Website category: university
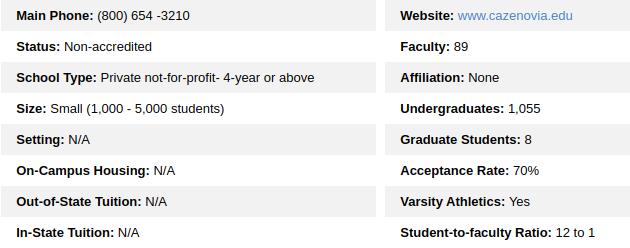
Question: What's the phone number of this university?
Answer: (800) 654 -3210

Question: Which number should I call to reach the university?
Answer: (800) 654 -3210

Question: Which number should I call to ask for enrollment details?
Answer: (800) 654 -3210

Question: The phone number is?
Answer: (800) 654 -3210

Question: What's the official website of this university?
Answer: www.cazenovia.edu

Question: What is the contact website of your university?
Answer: www.cazenovia.edu

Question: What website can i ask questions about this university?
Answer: www.cazenovia.edu

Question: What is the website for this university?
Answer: www.cazenovia.edu

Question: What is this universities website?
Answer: www.cazenovia.edu

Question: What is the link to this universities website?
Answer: www.cazenovia.edu

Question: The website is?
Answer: www.cazenovia.edu

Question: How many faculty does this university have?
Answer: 89

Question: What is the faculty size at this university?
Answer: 89

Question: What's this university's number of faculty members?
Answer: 89

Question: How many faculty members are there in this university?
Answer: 89

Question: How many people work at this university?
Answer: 89

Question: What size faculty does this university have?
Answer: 89

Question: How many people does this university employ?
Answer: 89

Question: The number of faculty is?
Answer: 89

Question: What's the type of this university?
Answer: Private not-for-profit- 4-year or above

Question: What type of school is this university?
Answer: Private not-for-profit- 4-year or above

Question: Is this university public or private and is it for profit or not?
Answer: Private not-for-profit- 4-year or above

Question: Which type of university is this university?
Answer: Private not-for-profit- 4-year or above

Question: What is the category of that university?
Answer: Private not-for-profit- 4-year or above

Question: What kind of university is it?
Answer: Private not-for-profit- 4-year or above

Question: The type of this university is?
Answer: Private not-for-profit- 4-year or above

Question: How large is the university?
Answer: Small (1,000 - 5,000 students)

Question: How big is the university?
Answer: Small (1,000 - 5,000 students)

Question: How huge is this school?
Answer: Small (1,000 - 5,000 students)

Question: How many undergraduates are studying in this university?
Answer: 1,055

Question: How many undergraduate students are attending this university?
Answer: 1,055

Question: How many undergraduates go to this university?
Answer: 1,055

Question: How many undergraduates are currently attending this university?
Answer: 1,055

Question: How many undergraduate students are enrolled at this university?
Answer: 1,055

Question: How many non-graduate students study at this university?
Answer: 1,055

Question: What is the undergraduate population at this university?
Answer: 1,055

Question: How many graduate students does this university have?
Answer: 8

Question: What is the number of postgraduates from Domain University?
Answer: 8

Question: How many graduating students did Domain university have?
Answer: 8

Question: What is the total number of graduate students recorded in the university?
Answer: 8

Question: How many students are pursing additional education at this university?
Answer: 8

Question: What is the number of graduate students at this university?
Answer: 8

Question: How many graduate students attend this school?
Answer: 8

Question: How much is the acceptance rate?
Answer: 70%

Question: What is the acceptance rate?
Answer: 70%

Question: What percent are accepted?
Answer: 70%

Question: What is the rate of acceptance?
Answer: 70%

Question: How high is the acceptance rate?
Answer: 70%

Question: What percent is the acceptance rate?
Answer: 70%

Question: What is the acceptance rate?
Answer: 70%

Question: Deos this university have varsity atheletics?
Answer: Yes

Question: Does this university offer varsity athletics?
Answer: Yes

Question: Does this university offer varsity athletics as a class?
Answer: Yes

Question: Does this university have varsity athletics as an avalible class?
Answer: Yes

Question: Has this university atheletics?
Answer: Yes

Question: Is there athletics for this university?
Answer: Yes

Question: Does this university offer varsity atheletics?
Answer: Yes

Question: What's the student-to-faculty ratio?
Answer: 12 to 1

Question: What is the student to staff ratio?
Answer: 12 to 1

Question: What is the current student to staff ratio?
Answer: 12 to 1

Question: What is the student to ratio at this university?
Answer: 12 to 1

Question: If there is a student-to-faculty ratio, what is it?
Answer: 12 to 1

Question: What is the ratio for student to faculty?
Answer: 12 to 1

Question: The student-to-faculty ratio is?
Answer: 12 to 1